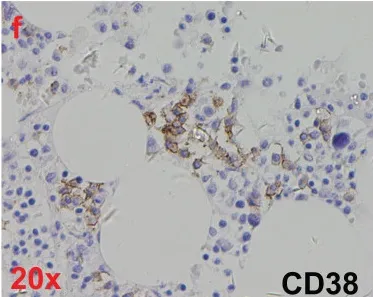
Clinical and histopathological appearances. (d-g) Pathological and immunohistochemical results of bone marrow showing CD138 (+), CD38 (+), CD56 (partial +), Kappa (+), myelodysplastic activity and increased plasmocyte.
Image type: pathology (immunostaining)